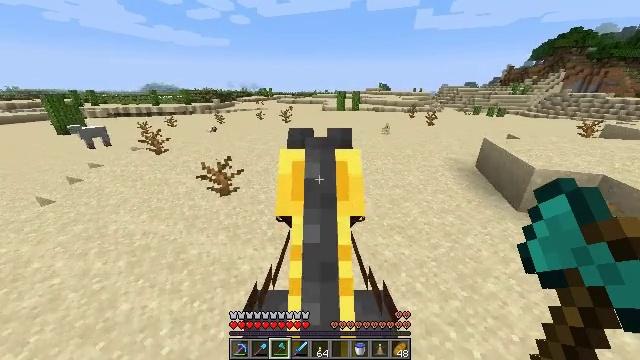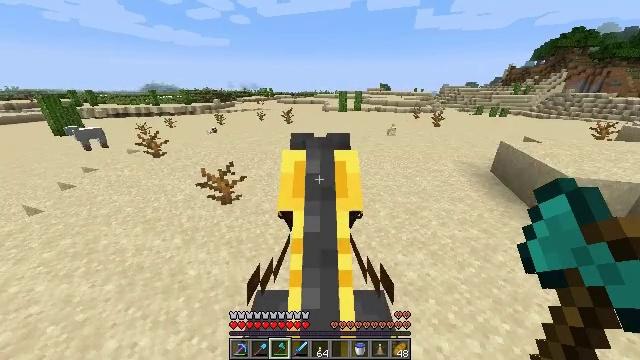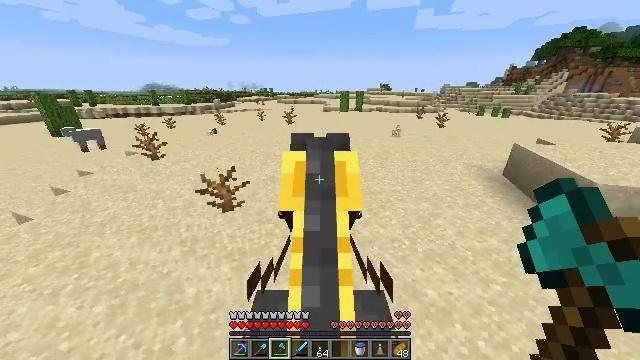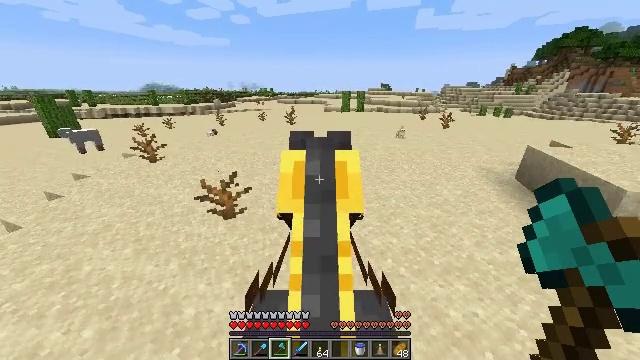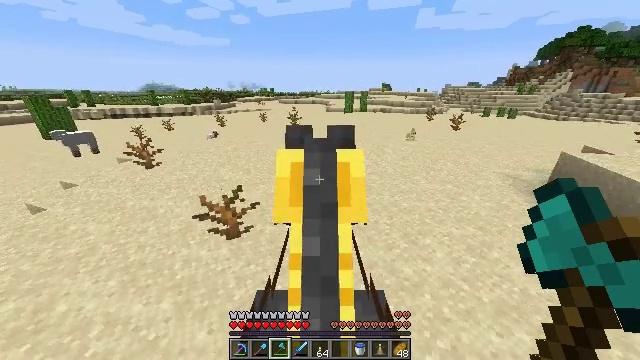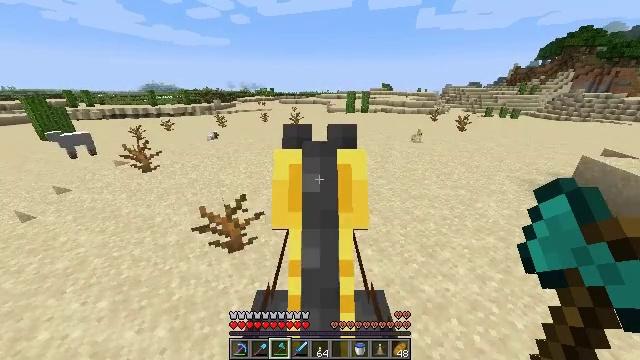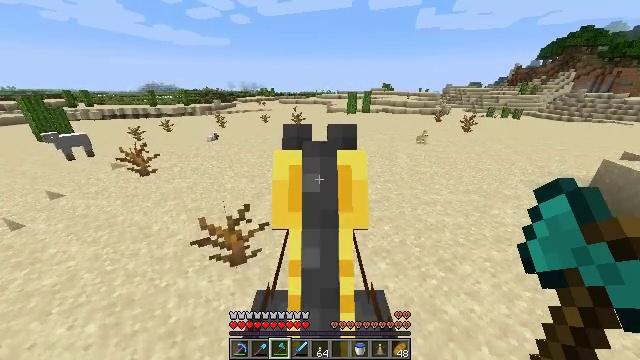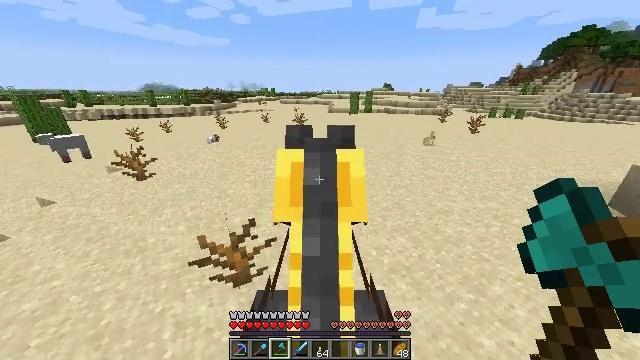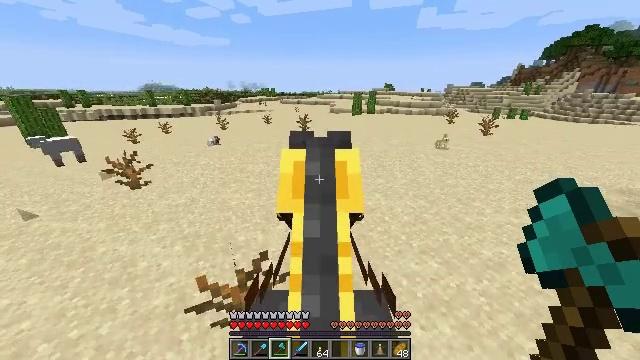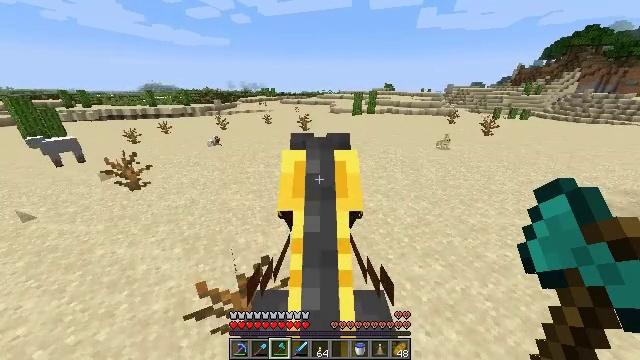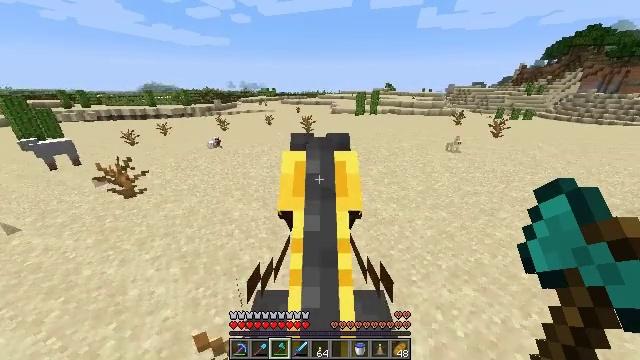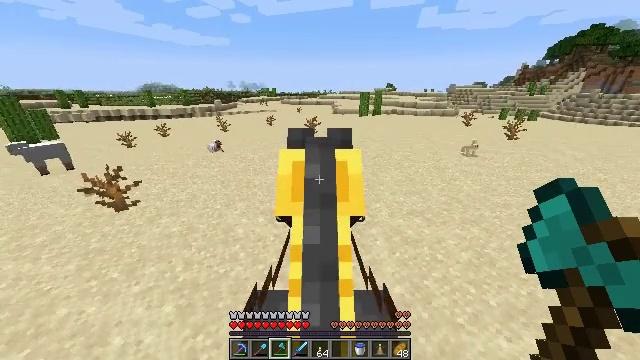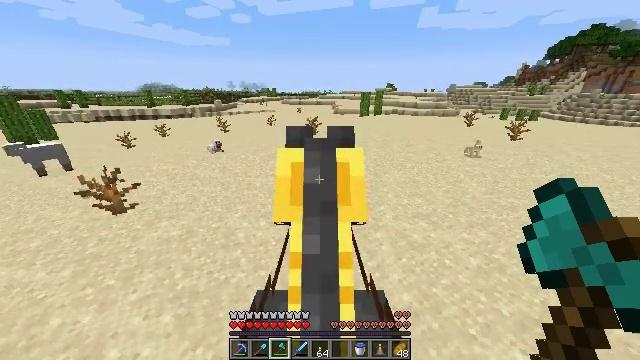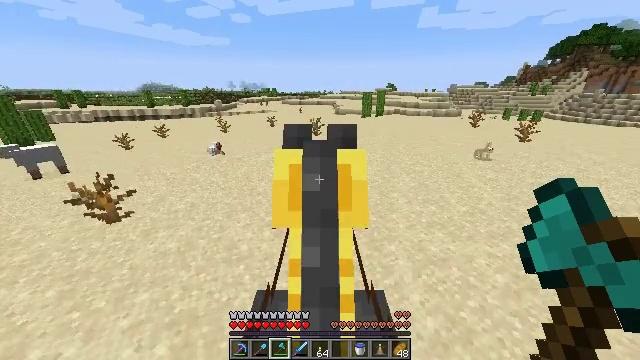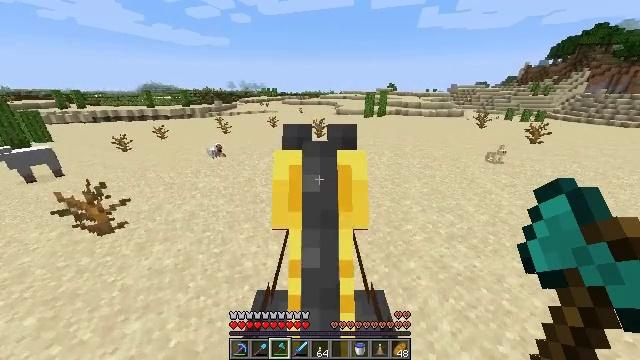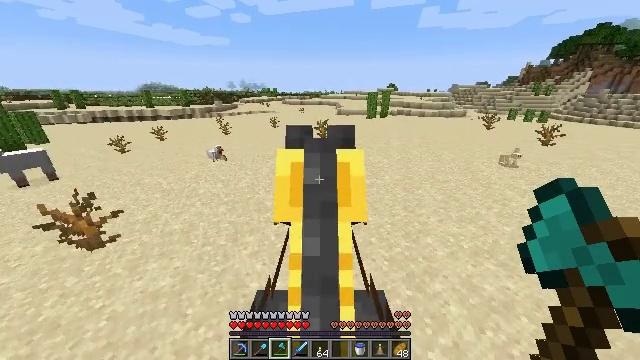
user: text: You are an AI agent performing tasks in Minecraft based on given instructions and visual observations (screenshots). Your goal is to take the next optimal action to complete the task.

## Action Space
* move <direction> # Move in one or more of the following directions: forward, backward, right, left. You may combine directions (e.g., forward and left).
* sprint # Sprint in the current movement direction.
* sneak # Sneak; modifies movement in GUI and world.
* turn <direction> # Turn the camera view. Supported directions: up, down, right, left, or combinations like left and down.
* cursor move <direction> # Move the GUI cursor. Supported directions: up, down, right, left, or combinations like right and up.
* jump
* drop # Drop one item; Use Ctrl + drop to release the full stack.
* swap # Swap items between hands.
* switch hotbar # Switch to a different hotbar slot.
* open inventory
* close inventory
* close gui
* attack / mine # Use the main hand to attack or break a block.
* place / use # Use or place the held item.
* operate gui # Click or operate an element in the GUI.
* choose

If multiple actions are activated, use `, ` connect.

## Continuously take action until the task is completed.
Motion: motion action
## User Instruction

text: Dig up the sandstone.
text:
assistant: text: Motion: move forward and move left, sprint
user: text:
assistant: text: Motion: move forward and move left, sprint
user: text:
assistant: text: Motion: move forward and move left, sprint
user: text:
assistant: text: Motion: move forward and move left, sprint
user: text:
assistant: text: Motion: move forward and move left, sprint
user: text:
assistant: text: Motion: move forward and move left, sprint
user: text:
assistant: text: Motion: move forward and move left, sprint
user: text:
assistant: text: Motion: move forward and move left, sprint
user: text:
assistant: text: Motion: move forward and move left, sprint
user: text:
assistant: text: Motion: move forward and move left, sprint
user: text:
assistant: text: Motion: move forward and move left, sprint
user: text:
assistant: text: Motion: move forward and move left, sprint
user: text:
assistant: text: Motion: move forward and move left, sprint
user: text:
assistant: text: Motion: move forward and move left, sprint
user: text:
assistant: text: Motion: move forward and move left, sprint
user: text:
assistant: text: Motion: move forward and move left, sprint
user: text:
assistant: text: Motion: move forward and move left, sprint
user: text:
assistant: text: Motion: move forward and move left, sprint
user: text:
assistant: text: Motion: move forward and move left, sprint
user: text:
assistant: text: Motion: move forward and move left, sprint
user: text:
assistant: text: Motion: move forward and move left, sprint
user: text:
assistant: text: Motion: move forward and move left, sprint
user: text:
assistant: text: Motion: move forward and move left, sprint
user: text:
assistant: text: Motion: move forward and move left, sprint
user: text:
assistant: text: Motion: move forward and move left, sprint
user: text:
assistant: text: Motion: move forward and move left, sprint
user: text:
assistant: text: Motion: move forward and move left, sprint
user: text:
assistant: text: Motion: move forward and move left, sprint
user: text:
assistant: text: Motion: move forward and move left, sprint
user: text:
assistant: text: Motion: move forward and move left, sprint